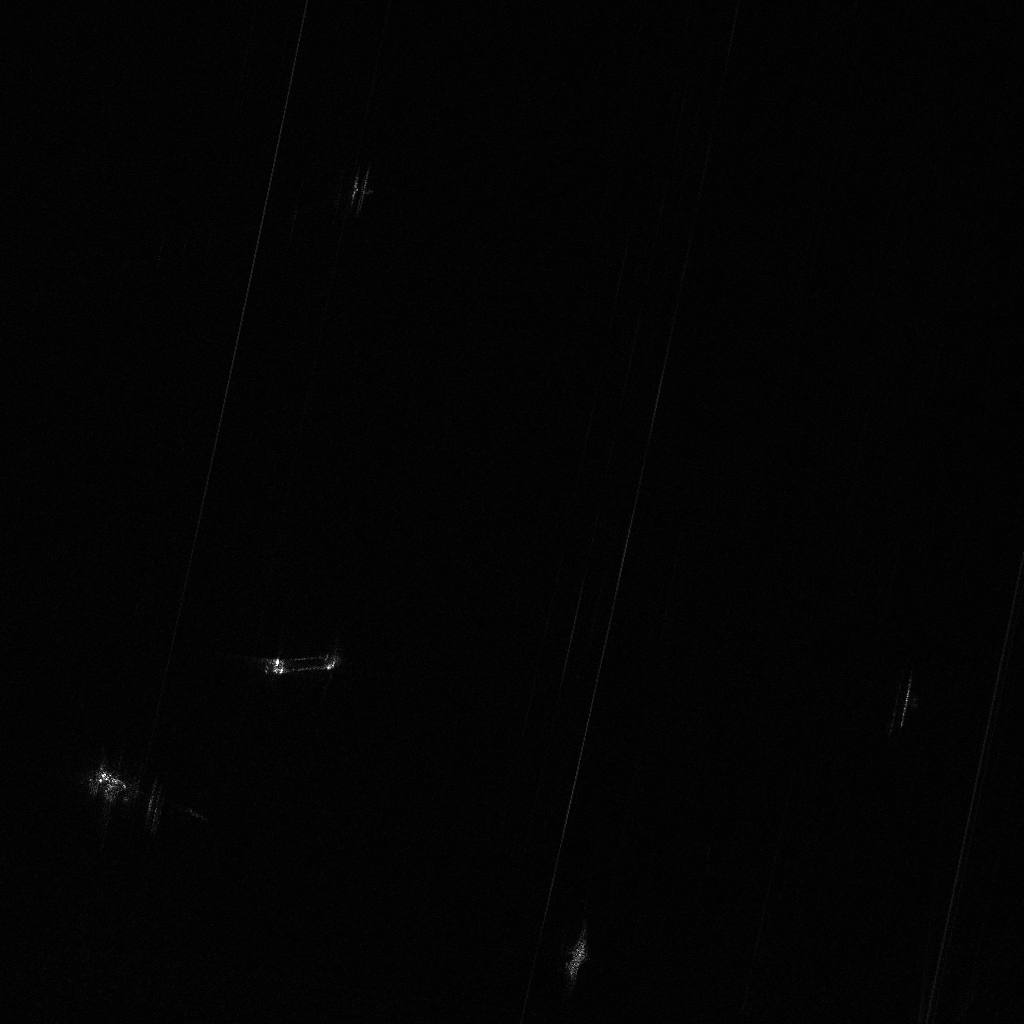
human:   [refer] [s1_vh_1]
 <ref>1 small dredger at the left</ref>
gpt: <box>[[28, 60, 30, 69, 84]]</box>